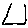
Label: triangle